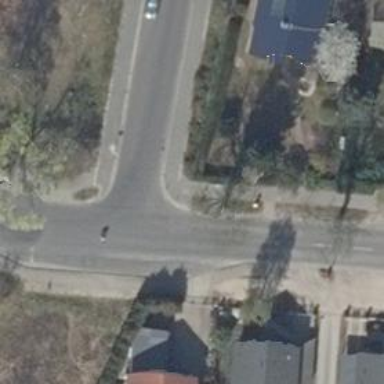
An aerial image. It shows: Residential road with asphalt surface and sidewalks on both sides.